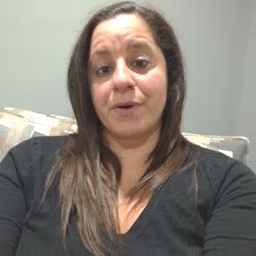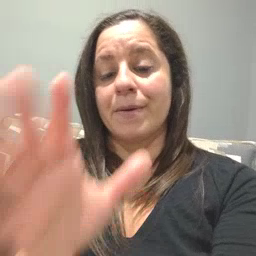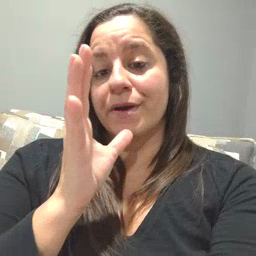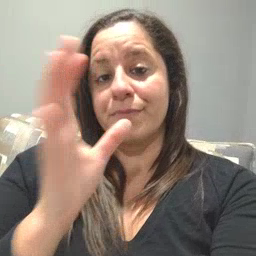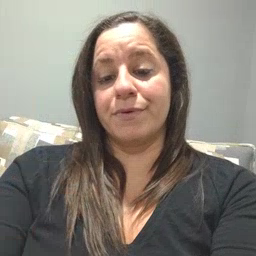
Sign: mom